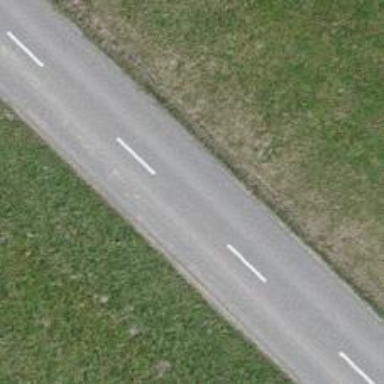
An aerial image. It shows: Tertiary road with asphalt surface.